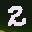
Label: 2